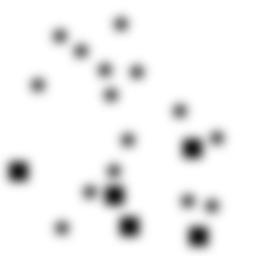
Squares: 5
Triangles: 0
Stars: 15
Total shapes: 20